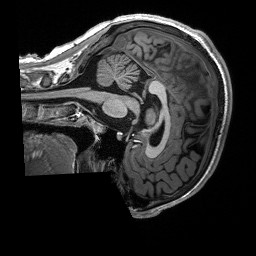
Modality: T1w
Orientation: sagittal
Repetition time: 8 s
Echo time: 0.066 s